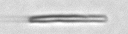
Label: fiber